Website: lowes
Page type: customer-info-address
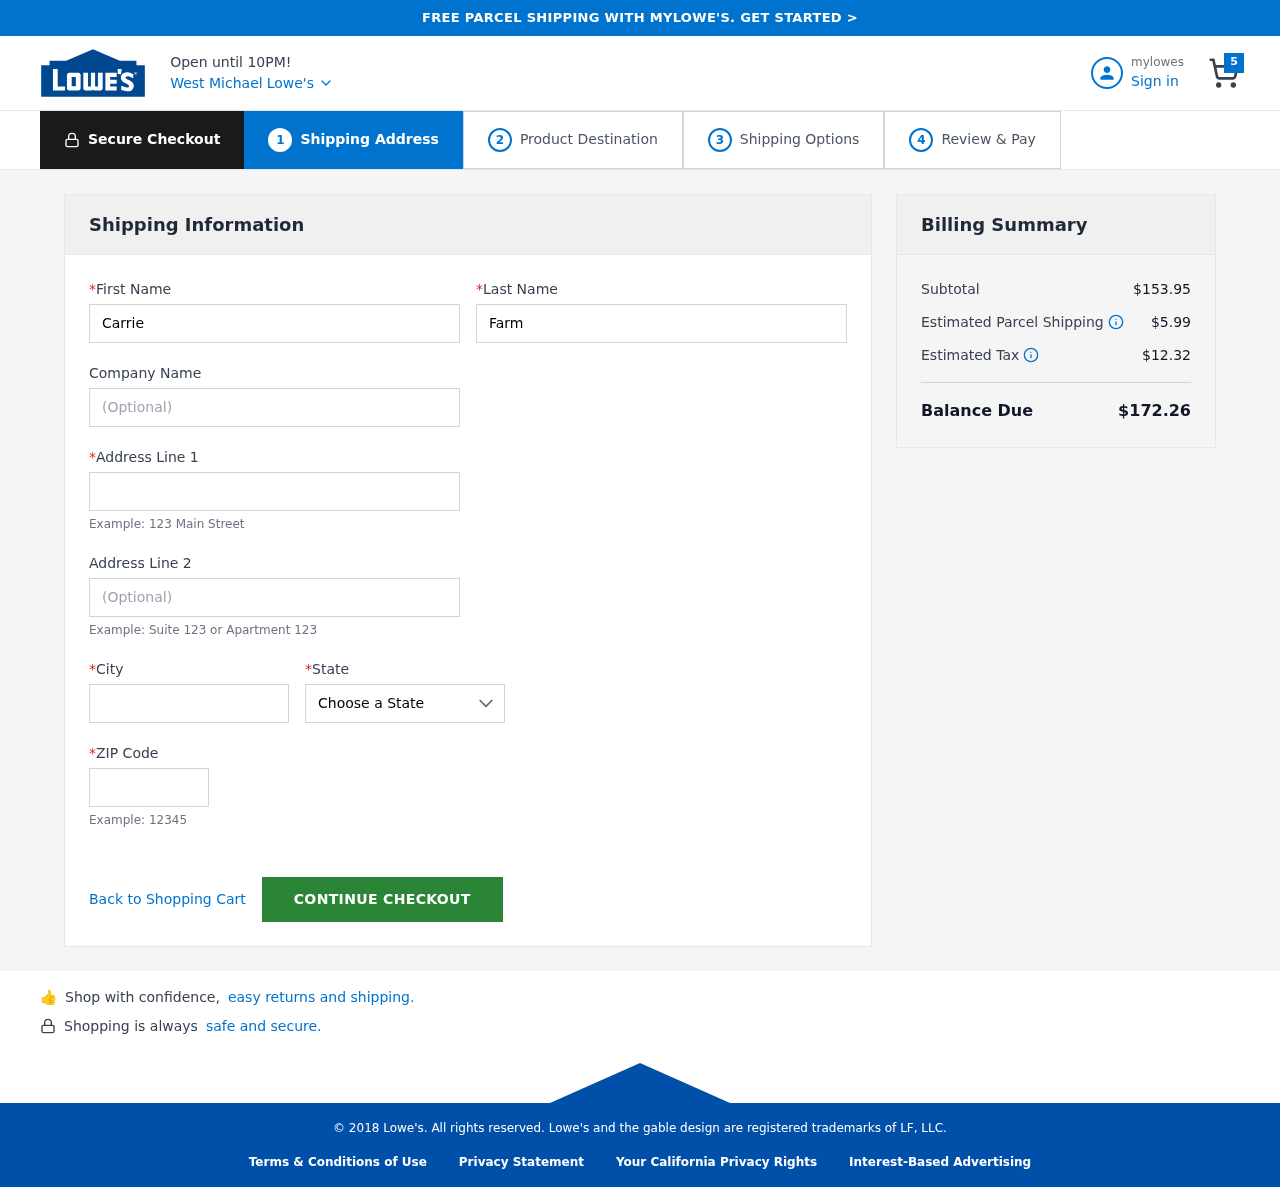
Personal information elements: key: PII_CITY
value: West Michael
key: PII_COMPANY
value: Douglas-Vargas
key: PII_FIRSTNAME
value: Carrie
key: PII_LASTNAME
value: Farmer
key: PII_POSTCODE
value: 12636
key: PII_STATE
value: Texas
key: PII_STREET
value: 45041 Jimmy Radial Apt. 423
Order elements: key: ORDER_NUM_ITEMS
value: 5
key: ORDER_SUBTOTAL
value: $153.95
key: ORDER_SHIPPING_COST
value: $5.99
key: ORDER_TAX
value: $12.32
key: ORDER_TOTAL
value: $172.26